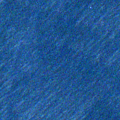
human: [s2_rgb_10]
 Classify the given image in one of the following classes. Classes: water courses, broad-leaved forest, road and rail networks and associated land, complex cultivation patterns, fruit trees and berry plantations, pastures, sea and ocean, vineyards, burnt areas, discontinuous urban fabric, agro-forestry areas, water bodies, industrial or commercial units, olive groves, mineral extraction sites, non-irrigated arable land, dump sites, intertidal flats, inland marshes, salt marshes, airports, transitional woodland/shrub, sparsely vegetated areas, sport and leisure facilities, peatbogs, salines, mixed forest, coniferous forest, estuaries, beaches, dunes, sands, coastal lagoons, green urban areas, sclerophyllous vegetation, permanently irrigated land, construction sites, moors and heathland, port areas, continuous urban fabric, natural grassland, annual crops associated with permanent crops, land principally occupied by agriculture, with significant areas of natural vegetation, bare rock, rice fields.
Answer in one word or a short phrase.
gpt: sea and ocean